Frequency: 60000
Velocity: 0,186
Power: 39,6
Pulse duration: 0,0000001
Pass count: 1
Magnification: 10
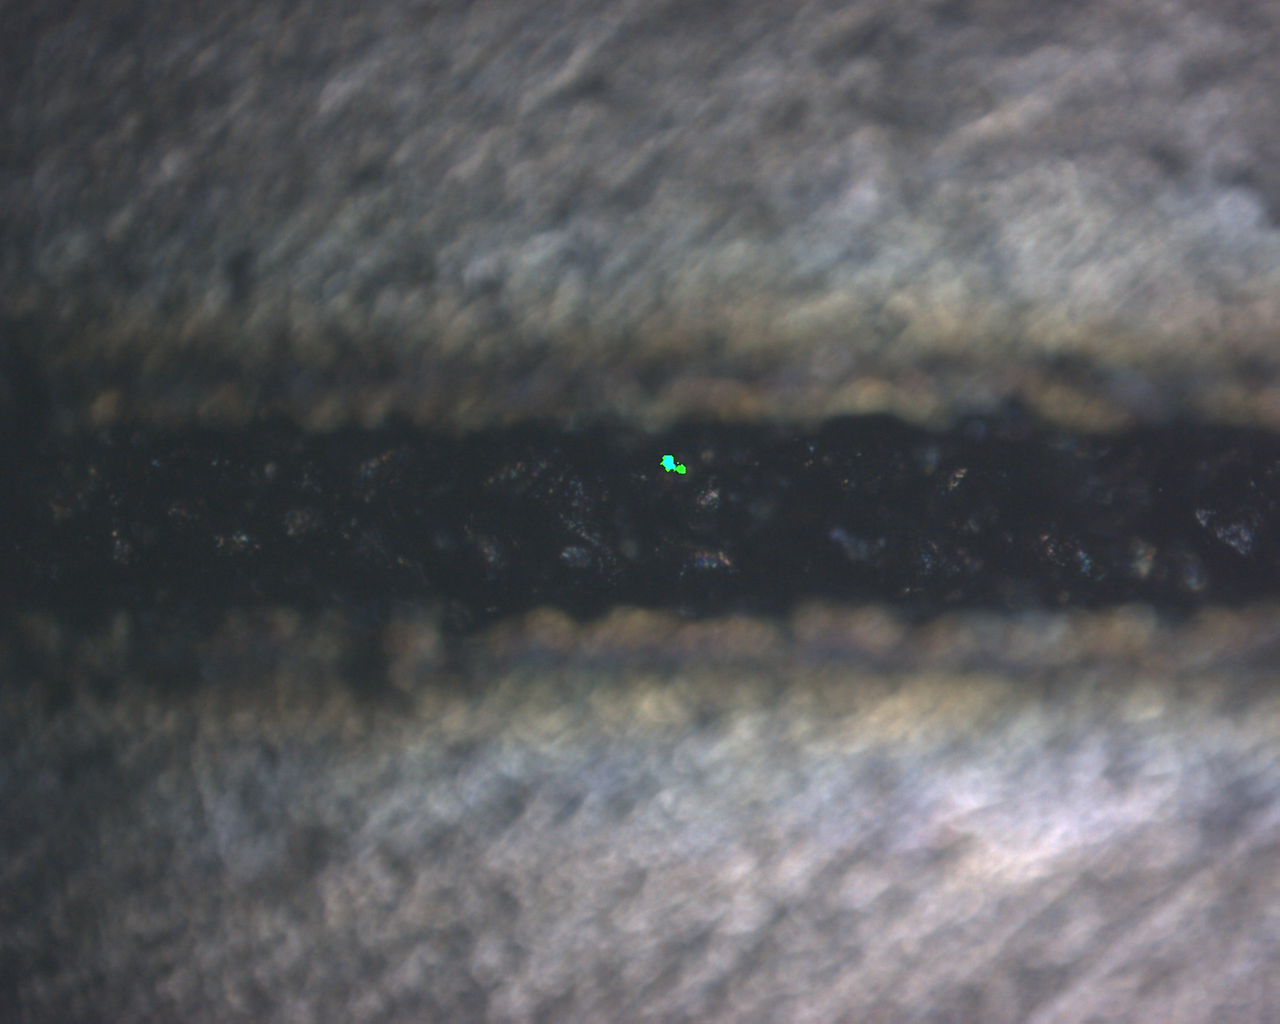
Measured width: 125.274
Other width: 85.707